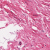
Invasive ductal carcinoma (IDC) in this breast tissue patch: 0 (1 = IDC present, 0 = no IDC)